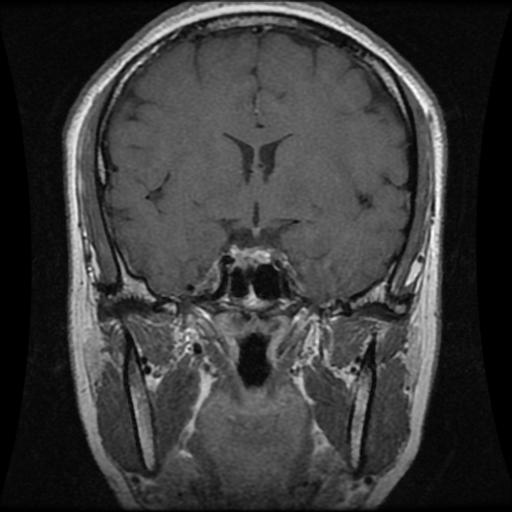
Label: pituitary